Interaction volume radius: 10 \u00c5
Interaction volume height: 35 \u00c5
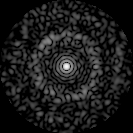
Disorder parameter: 0.8295